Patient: sex F, age 39
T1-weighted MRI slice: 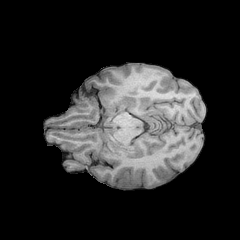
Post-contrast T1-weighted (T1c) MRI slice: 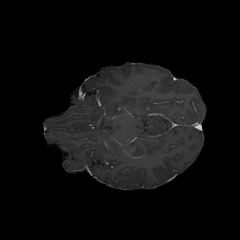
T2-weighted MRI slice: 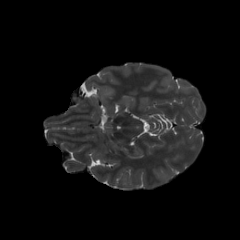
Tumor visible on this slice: yes
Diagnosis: Astrocytoma, IDH-mutant
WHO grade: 2